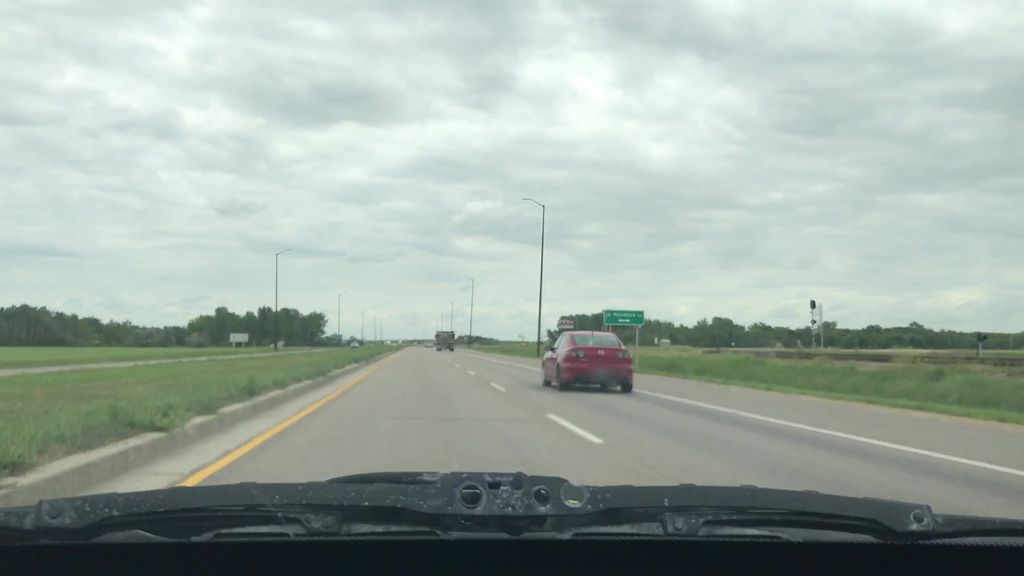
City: winnipeg